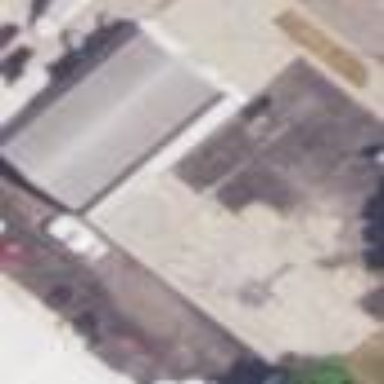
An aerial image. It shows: Building with furniture shop.